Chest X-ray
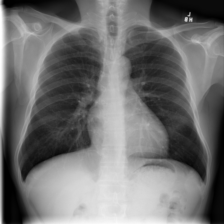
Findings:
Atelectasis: negative
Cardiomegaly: negative
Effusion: negative
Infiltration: negative
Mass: negative
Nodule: negative
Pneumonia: negative
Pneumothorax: negative
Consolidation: negative
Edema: negative
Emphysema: negative
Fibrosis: negative
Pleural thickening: negative
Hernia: negative